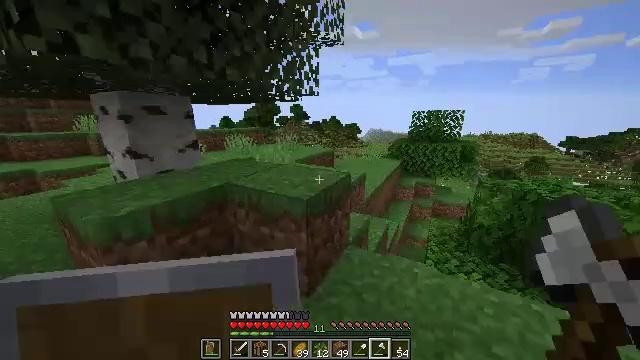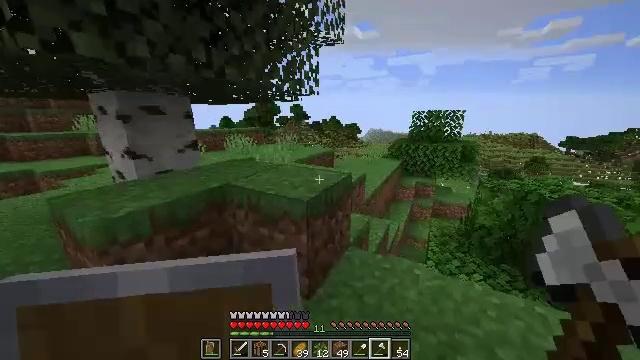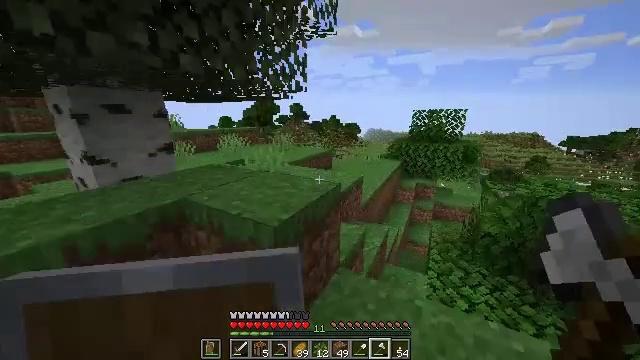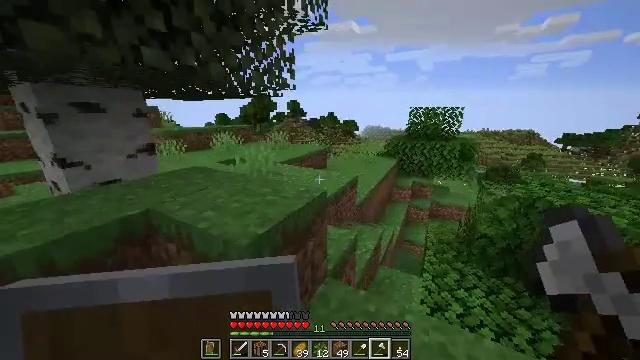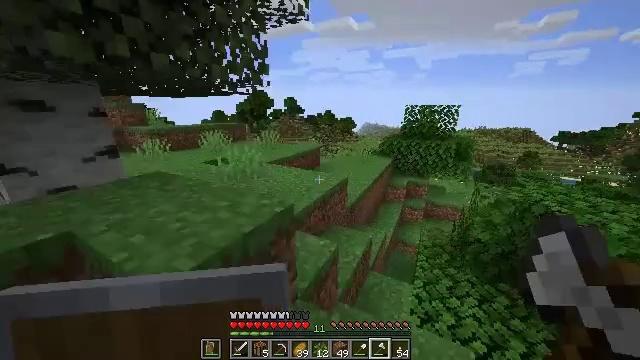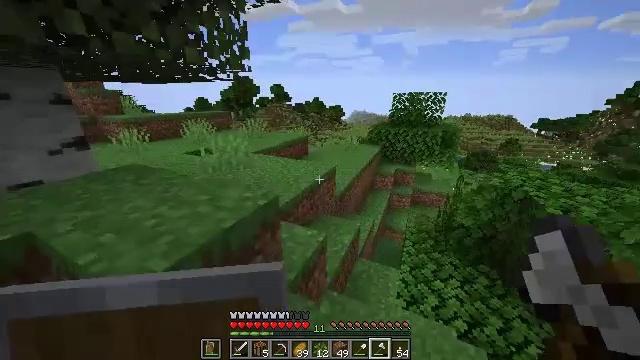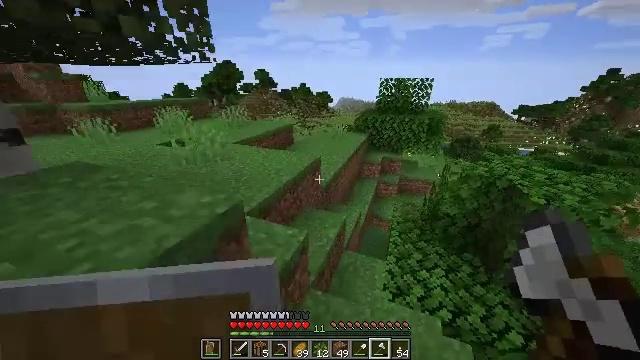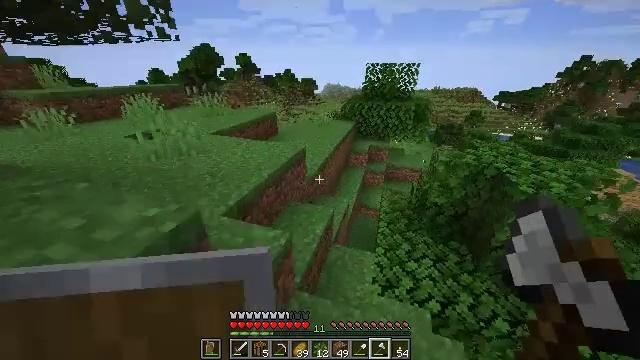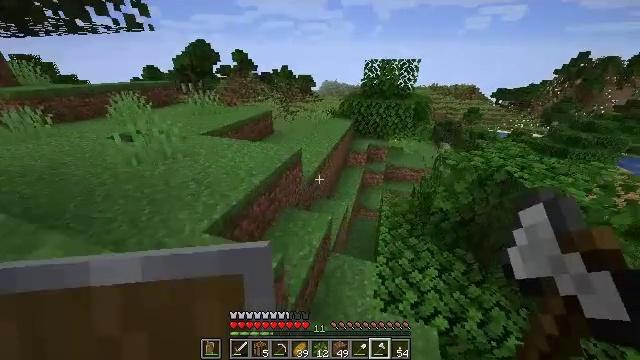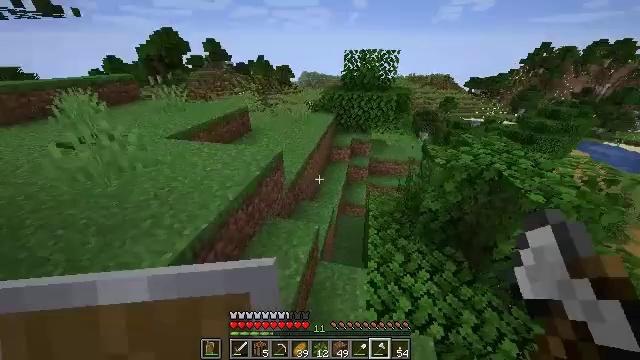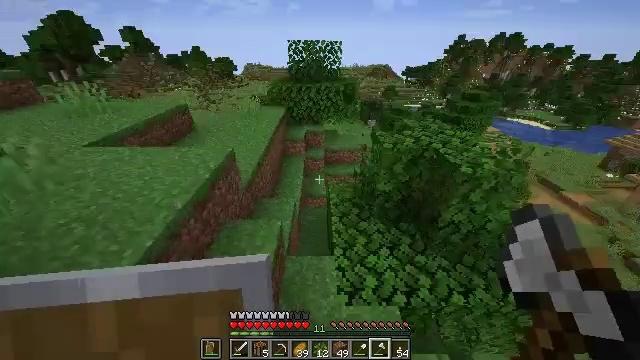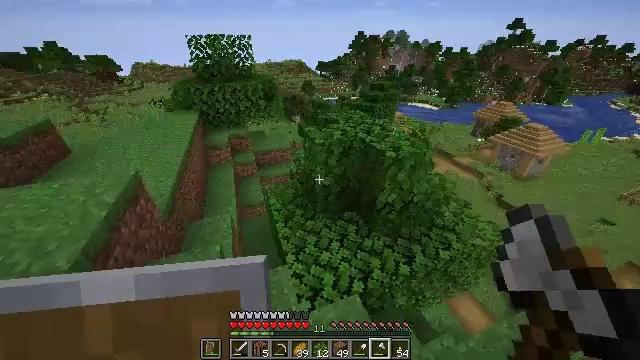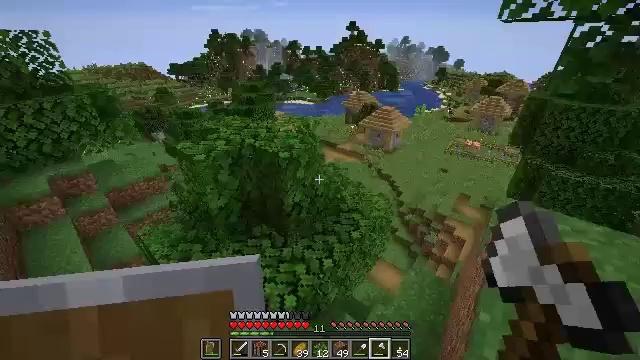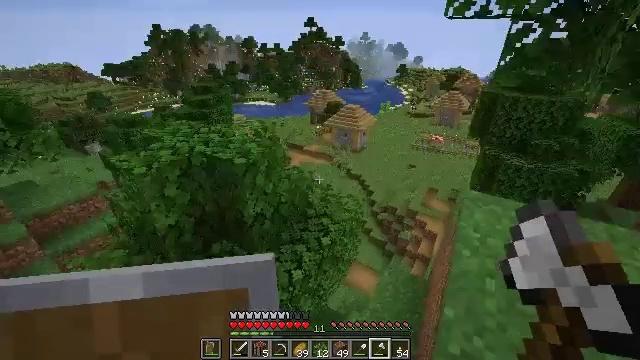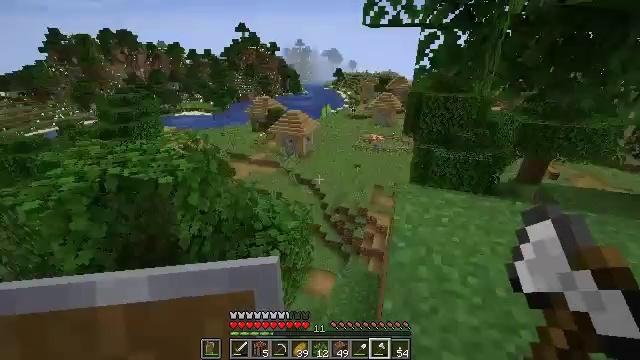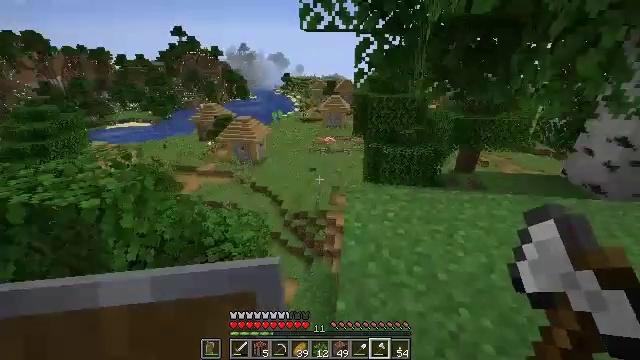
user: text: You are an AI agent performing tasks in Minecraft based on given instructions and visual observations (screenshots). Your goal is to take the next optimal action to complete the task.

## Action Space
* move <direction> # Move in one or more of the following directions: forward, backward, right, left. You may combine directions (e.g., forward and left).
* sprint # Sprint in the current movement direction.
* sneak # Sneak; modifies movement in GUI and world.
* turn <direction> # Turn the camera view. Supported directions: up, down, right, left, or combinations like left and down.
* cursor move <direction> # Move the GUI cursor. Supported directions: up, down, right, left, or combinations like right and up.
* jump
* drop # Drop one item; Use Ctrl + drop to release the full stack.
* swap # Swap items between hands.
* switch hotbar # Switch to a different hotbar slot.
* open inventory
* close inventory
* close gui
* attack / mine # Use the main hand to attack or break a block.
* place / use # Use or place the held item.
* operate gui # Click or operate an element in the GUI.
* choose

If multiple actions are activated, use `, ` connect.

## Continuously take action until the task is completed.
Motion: motion action
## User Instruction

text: Open the crafting interface to craft an oak sign.
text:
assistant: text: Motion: move forward and move right
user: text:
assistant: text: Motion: move forward and move right
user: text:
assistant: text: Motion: move forward and move right
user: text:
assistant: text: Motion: move forward and move right
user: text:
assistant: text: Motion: move forward, turn right and down
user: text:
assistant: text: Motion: move forward, turn right and down
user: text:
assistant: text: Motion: move forward, turn right and down
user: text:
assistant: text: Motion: move forward
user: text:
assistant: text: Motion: move forward, turn right and down
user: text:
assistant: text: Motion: turn right and down
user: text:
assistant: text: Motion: turn right
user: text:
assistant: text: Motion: move right, turn right and up
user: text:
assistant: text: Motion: move right, turn right
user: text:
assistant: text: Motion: move right, turn right and up
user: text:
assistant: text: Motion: move right, turn right
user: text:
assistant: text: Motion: move right, turn right and up
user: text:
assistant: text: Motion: move forward and move right, turn right
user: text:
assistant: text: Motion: move forward and move right, turn right and up
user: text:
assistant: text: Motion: move forward and move right, turn right and up
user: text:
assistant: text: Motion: move forward
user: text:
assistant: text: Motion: move forward
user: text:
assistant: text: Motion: move forward
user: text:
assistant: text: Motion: move forward, sprint, turn right
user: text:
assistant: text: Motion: move forward, sprint, turn right
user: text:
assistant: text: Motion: move forward, sprint, turn right and down
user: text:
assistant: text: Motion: move forward, sprint, turn right and down
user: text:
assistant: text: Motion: move forward and move right, turn right and down
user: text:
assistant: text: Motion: move forward and move right
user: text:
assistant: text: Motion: move forward and move right
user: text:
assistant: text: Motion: move forward